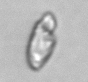
Label: Katodinium_or_Torodinium